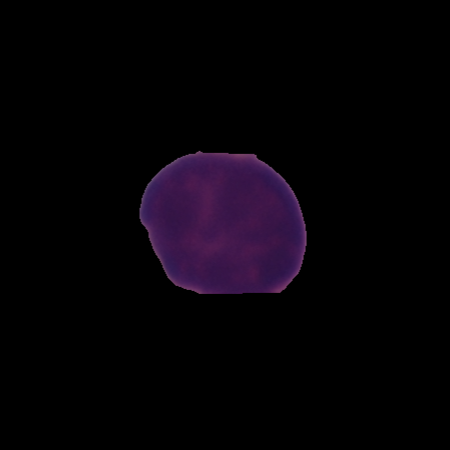
Label: healthy